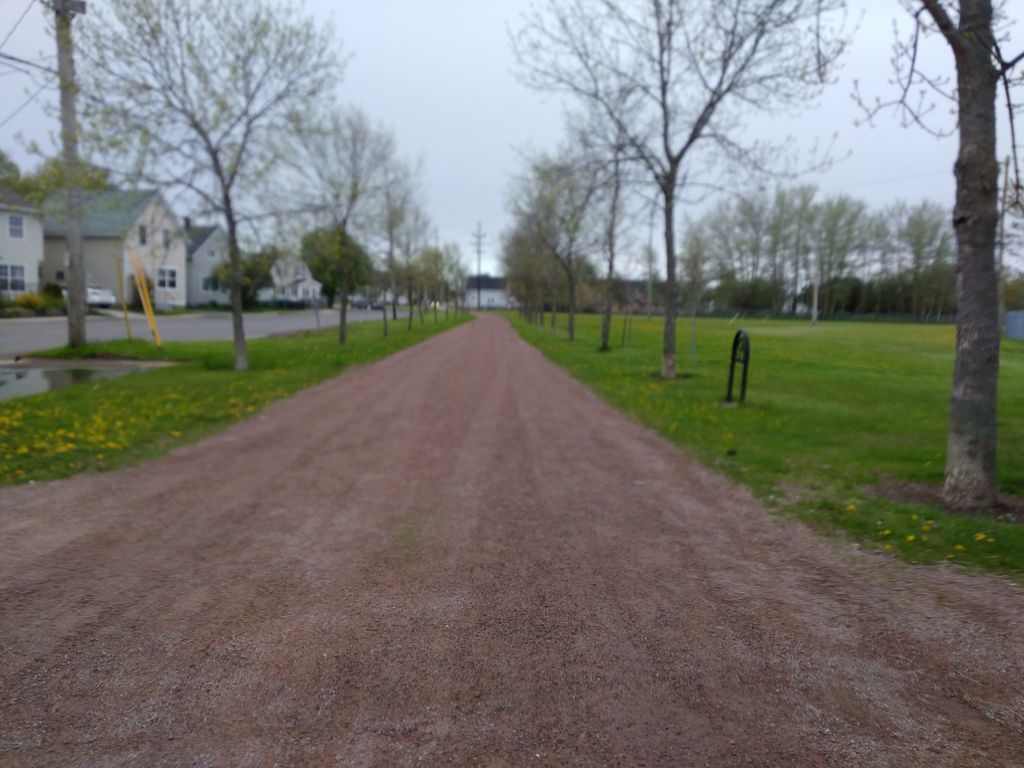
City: charlottetown